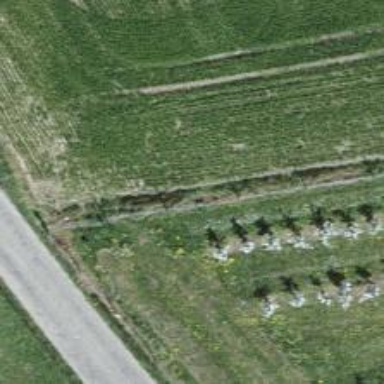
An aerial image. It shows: Row of trees serving as windbreak.